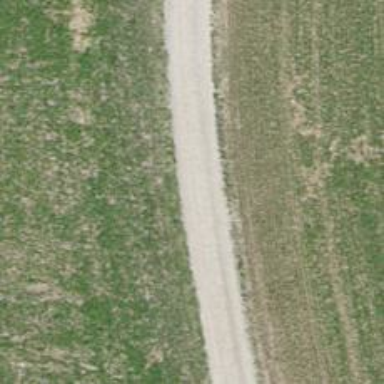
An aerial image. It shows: Gravel track with grade2 tracktype.